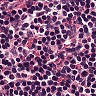
Metastatic tissue present: no